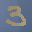
Label: 3